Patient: sex M, age 71
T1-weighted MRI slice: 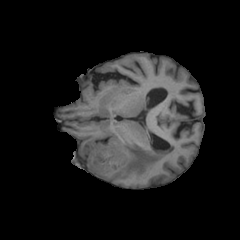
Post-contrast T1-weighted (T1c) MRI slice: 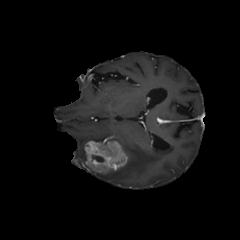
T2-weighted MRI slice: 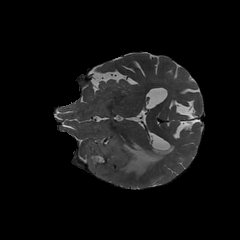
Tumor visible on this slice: yes
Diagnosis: Glioblastoma, IDH-wildtype
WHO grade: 4